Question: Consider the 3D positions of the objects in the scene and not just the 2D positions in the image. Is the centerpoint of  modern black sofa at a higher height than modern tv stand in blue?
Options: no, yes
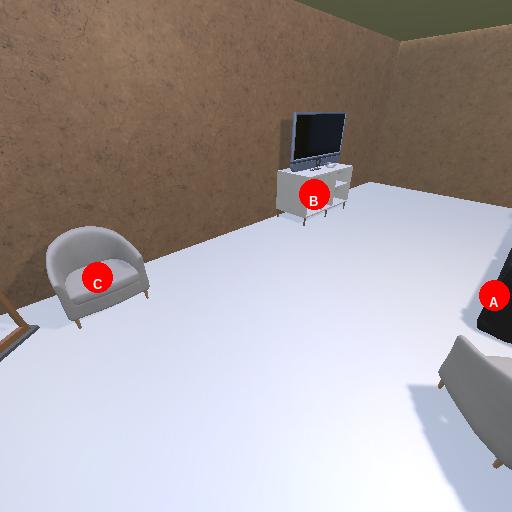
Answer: no